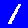
Digit: 1